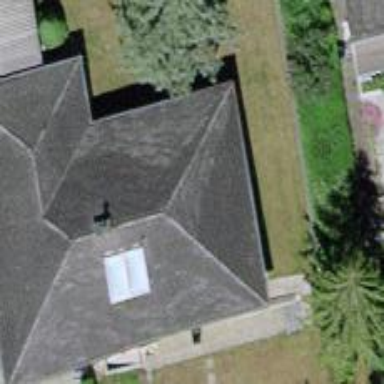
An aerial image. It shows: Simple house.